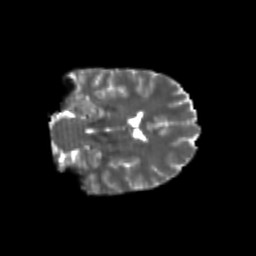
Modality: T2w
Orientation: coronal
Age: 23
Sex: female
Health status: healthy
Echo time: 0.074 s